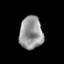
Tissue: prostate
Cell type: T cells
Senescence score: 0.3358
Nuclear area (px): 739
Mean DAPI intensity: 152.482